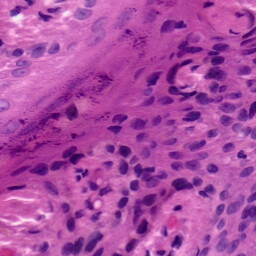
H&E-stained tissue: Skin